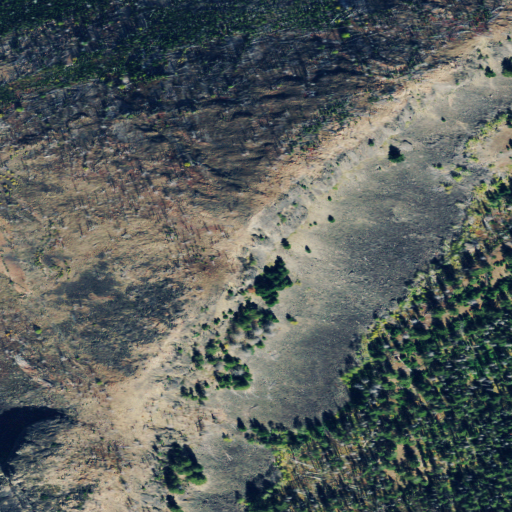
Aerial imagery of mountains in Montana named Black Reef containing shrub, evergreen forest, and grassland